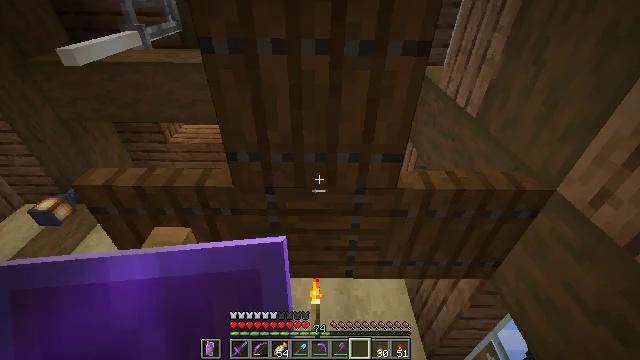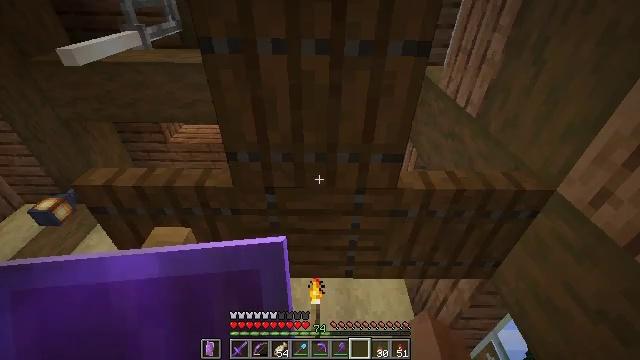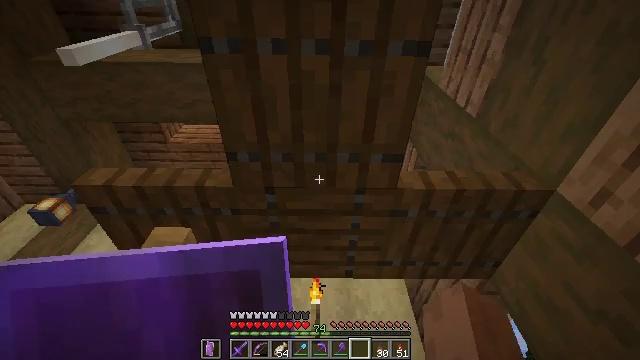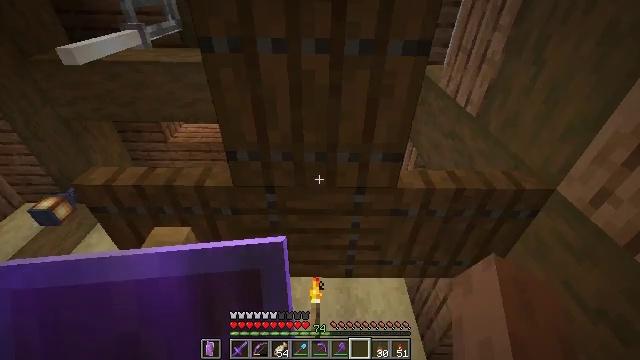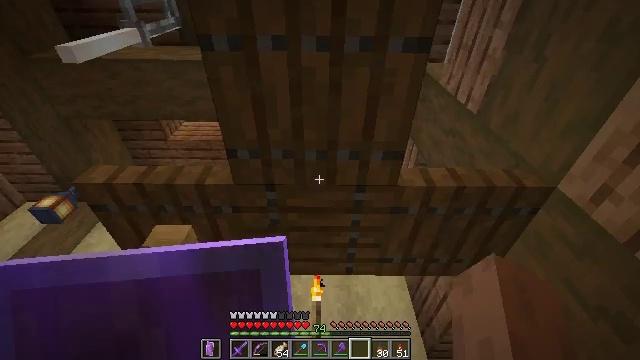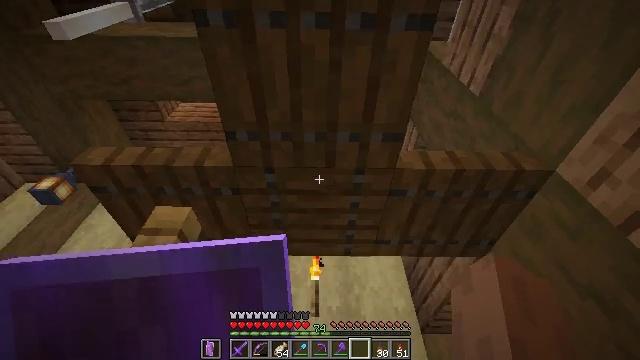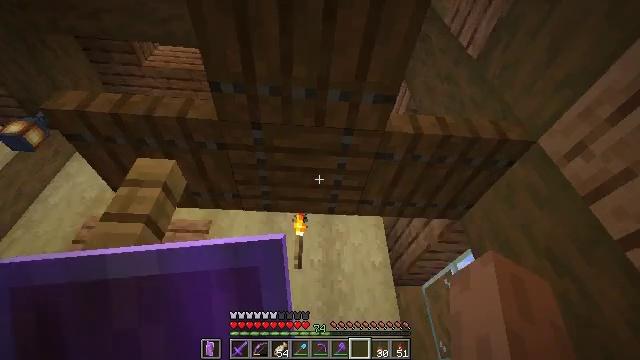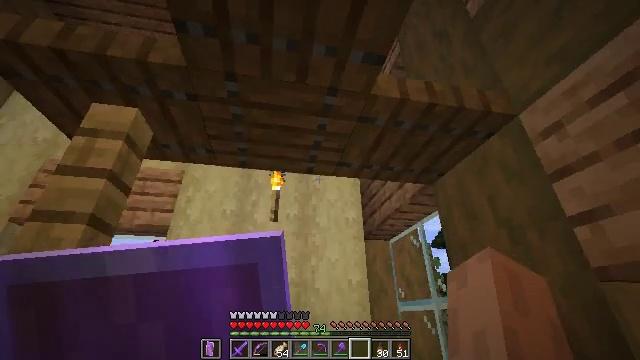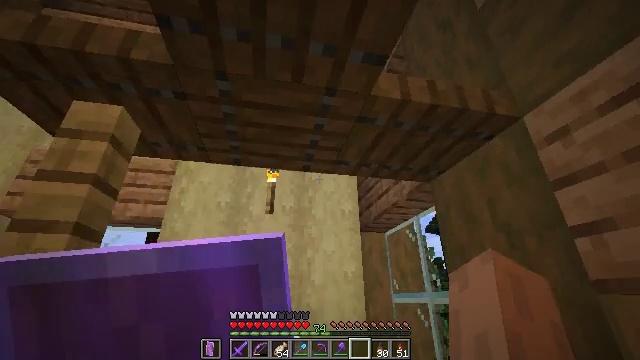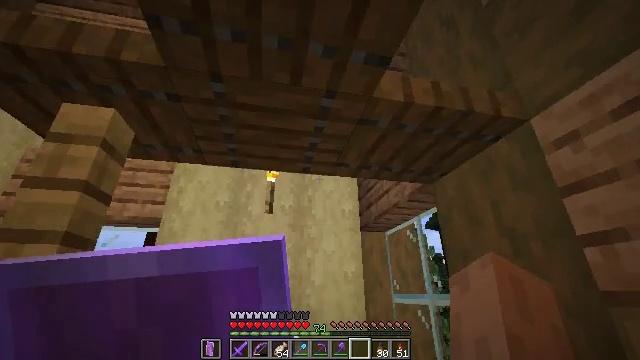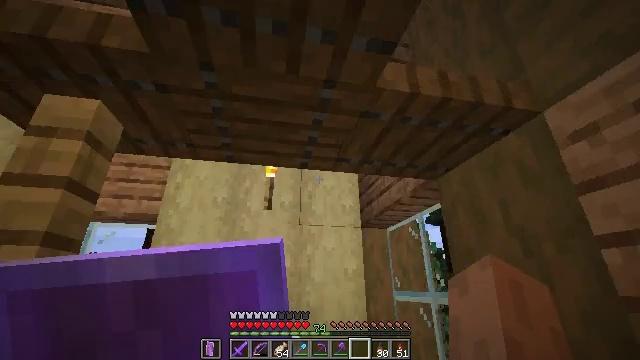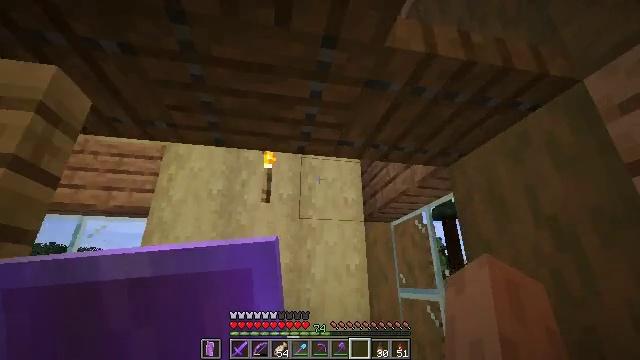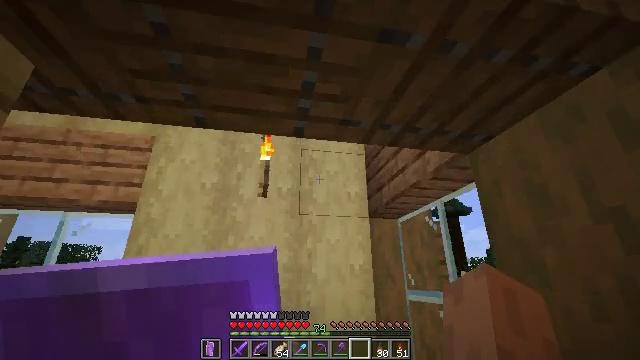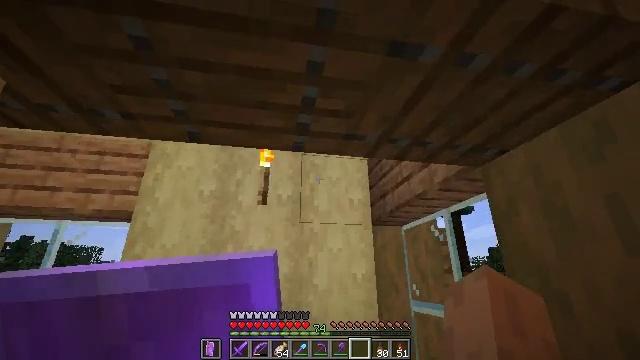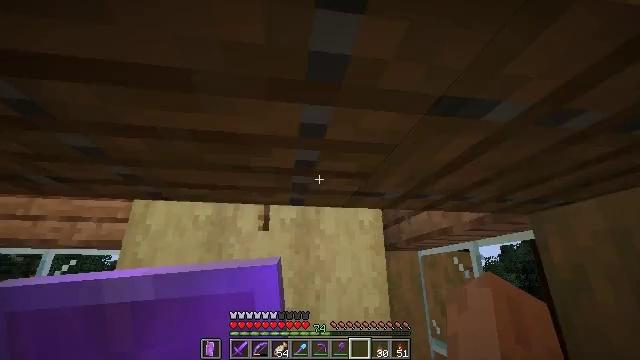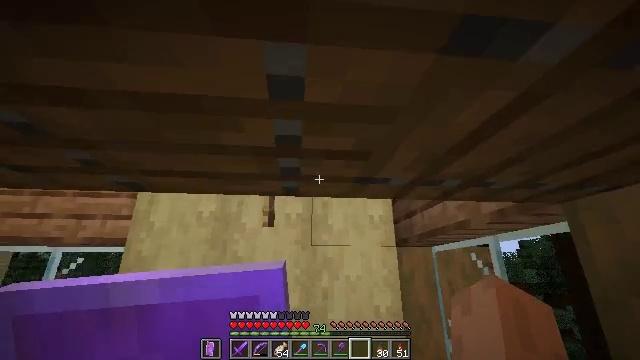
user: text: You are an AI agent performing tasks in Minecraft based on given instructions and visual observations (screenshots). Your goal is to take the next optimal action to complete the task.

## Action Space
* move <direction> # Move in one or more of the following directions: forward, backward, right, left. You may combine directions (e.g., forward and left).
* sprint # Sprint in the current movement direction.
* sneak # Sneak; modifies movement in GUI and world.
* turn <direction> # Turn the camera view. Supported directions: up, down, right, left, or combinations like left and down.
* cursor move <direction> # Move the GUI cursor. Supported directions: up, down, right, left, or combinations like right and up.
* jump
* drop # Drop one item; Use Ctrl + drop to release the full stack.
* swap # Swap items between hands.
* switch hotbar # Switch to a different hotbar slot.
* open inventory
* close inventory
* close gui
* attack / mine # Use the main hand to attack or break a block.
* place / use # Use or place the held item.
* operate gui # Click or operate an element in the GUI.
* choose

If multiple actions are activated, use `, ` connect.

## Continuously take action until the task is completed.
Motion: motion action
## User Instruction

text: Attack the spruce trapdoor to gather it.
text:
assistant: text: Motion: sneak
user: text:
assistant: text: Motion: sneak
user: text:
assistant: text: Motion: sneak
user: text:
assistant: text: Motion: sneak
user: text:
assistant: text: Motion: sneak, turn down
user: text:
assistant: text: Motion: turn right and down
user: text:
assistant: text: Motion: turn right and down
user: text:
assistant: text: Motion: turn down
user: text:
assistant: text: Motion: move forward
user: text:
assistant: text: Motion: move forward, turn down
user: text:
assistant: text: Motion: move forward
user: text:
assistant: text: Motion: move forward
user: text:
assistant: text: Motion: move forward
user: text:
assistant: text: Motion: move forward and move right, turn left
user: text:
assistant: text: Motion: move forward and move right, turn left
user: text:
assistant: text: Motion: move forward and move right, turn left
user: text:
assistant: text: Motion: move forward and move right, turn left
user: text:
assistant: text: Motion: move forward and move right, turn left
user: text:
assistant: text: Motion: move forward and move right, turn left
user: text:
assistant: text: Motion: move forward and move right, turn left
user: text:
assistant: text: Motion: move forward and move right, turn left
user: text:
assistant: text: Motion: move forward and move right, turn left and down
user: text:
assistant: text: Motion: move forward and move right, turn left
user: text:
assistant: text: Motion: move forward and move right, turn left
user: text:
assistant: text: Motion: move forward and move right, turn left and up
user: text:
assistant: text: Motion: move right, turn left and up
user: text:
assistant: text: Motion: move right, turn left and up
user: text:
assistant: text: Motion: move right, sneak, turn left and up
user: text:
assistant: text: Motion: move right, sneak, turn left and up
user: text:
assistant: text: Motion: move right, sneak, turn left and up